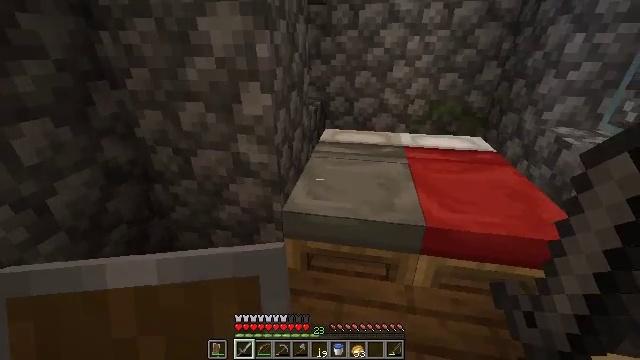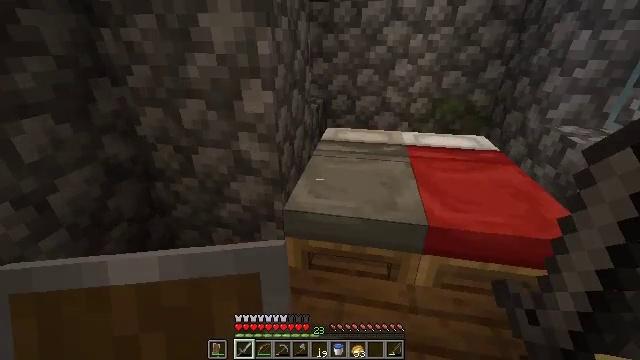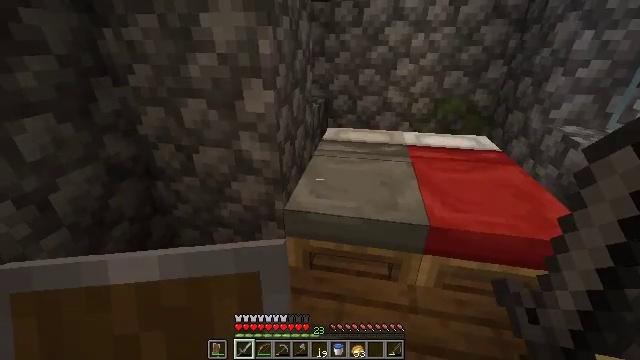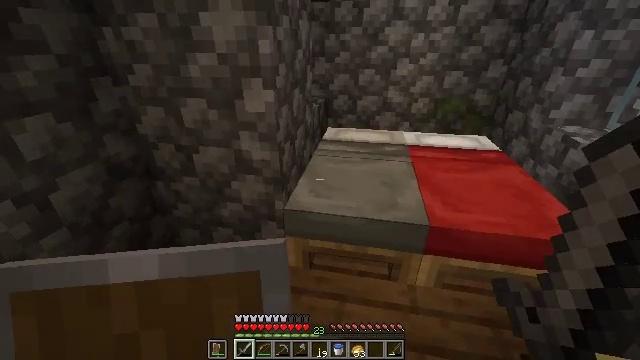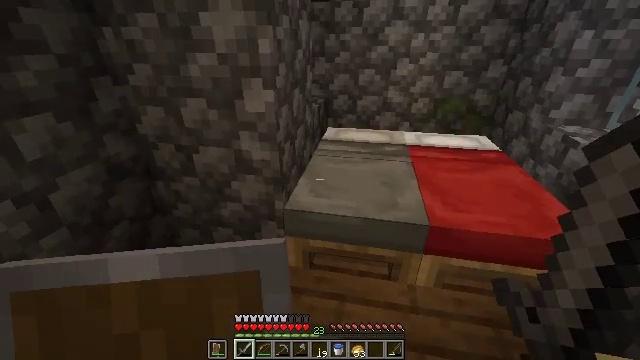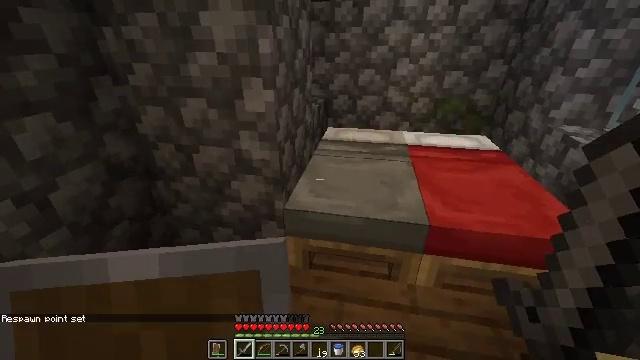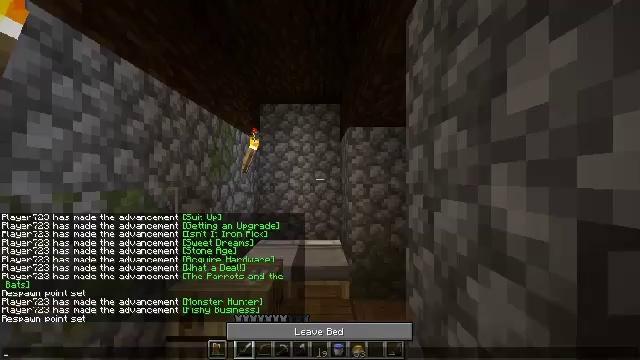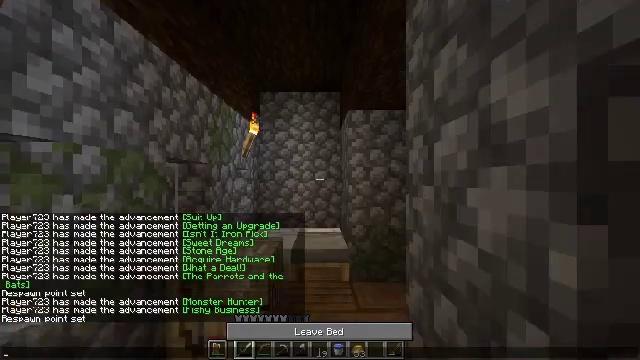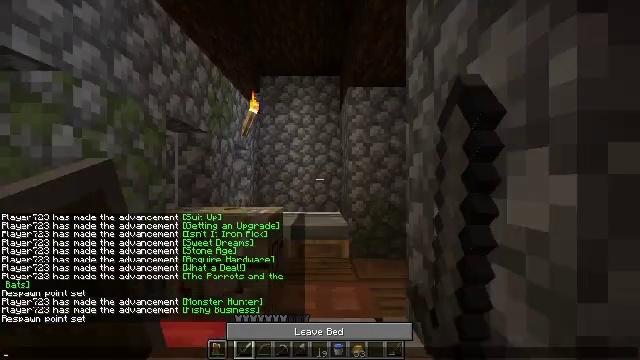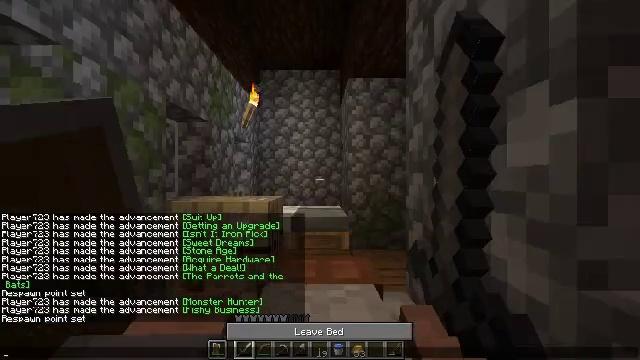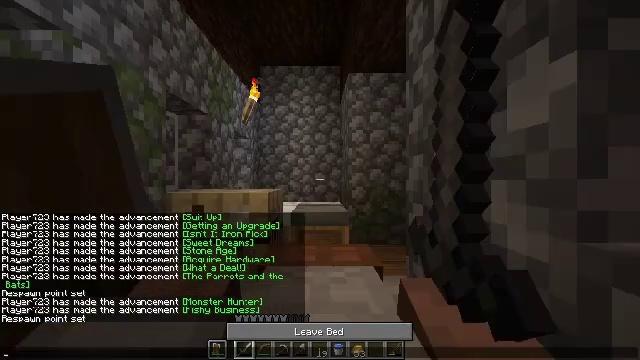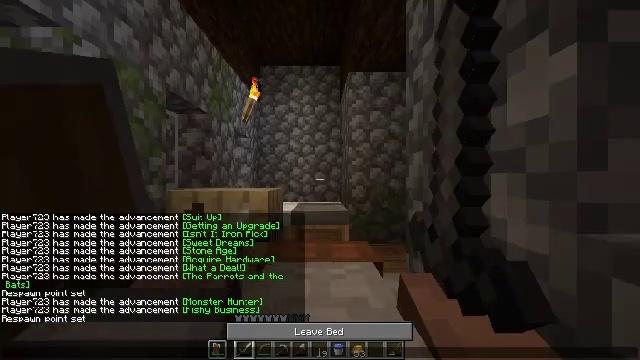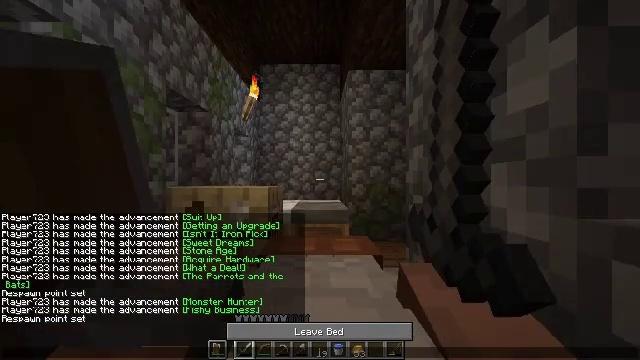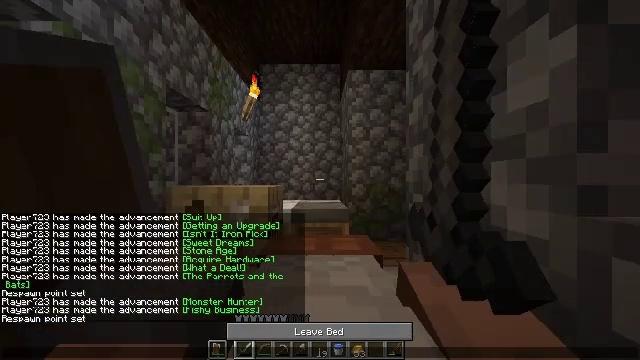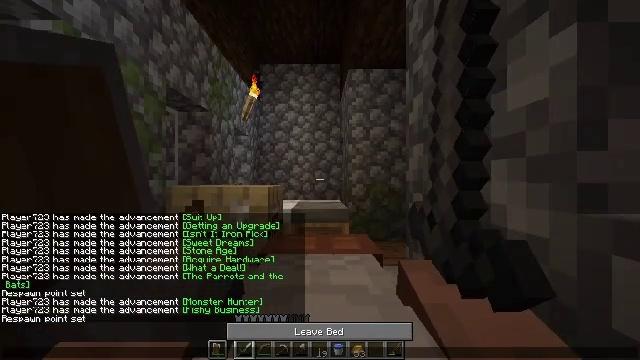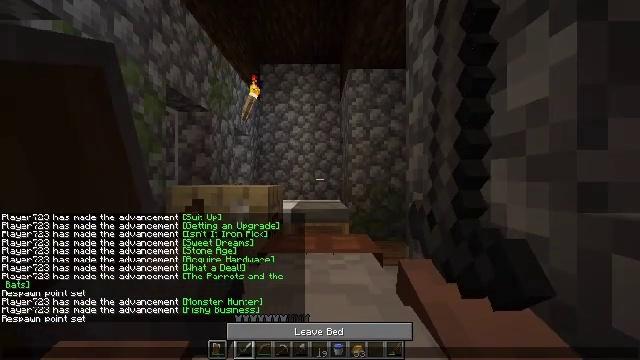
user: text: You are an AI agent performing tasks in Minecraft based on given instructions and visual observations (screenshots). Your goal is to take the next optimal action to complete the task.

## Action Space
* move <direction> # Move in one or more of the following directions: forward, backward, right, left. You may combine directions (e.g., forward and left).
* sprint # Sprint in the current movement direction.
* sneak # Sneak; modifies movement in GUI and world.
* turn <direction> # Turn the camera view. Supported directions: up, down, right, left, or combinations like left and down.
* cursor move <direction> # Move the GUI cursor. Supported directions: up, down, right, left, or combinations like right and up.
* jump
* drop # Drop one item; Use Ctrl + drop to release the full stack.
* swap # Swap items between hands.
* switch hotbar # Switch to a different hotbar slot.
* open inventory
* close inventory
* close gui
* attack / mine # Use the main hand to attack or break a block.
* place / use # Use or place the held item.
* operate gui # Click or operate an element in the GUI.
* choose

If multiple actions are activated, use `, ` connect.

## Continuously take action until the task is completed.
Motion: motion action
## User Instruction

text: Get wheat from the farmland.
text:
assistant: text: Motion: use / place
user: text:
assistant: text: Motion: no_op
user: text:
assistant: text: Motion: no_op
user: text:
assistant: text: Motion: no_op
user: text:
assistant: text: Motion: no_op
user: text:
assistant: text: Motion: no_op
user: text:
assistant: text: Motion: open gui
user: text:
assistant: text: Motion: no_op
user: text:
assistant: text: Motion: no_op
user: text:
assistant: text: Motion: no_op
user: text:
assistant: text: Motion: no_op
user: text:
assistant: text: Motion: no_op
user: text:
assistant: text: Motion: no_op
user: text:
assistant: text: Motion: no_op
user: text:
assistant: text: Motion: no_op
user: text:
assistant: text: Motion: no_op
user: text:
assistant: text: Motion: no_op
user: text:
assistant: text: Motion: no_op
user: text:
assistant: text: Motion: no_op
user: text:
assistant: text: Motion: no_op
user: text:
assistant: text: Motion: no_op
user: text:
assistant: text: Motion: no_op
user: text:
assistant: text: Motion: no_op
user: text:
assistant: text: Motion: no_op
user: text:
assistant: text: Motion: no_op
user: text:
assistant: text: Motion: no_op
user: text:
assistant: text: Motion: no_op
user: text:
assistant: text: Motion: no_op
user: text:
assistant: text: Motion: no_op
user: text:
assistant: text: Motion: no_op